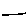
Label: line